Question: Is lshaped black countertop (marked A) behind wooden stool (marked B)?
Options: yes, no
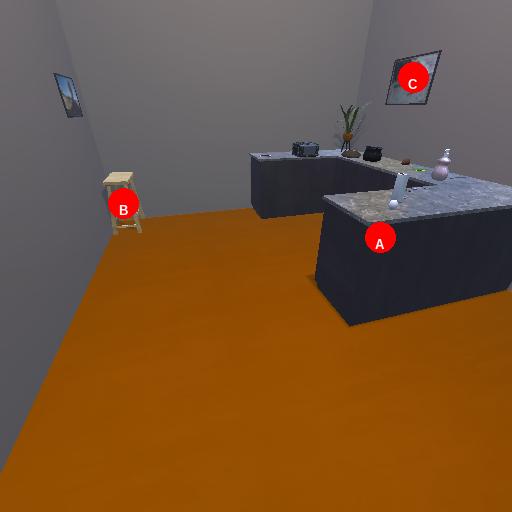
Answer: yes